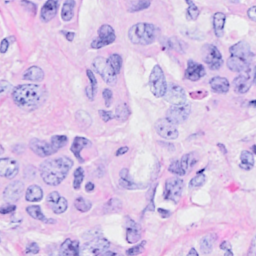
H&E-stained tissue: Breast